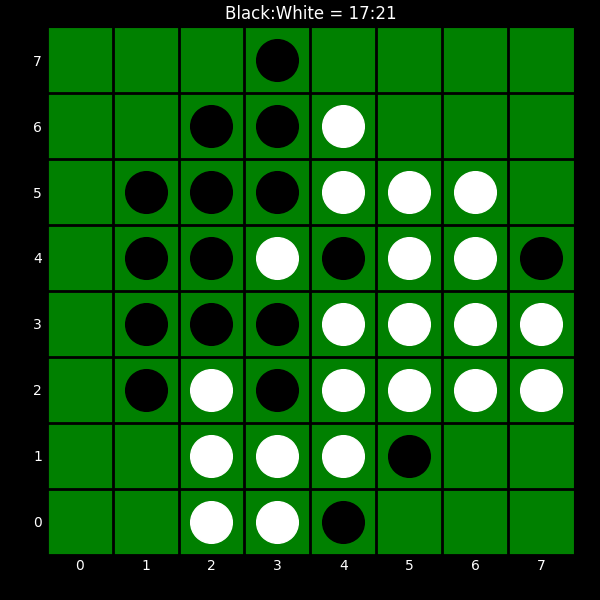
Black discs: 17
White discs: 21